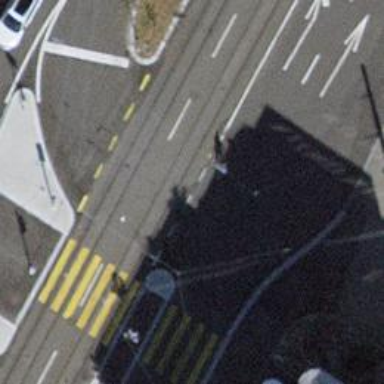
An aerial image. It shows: Service road with asphalt surface and embedded tram rails.